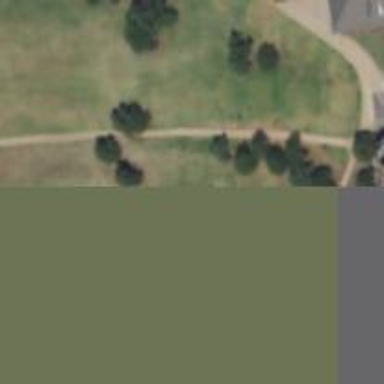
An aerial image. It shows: Path designated for golf carts.